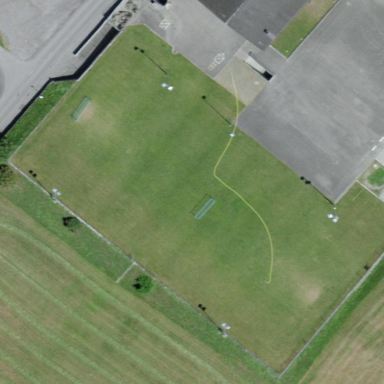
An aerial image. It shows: Multi-sport pitch on leisure land.